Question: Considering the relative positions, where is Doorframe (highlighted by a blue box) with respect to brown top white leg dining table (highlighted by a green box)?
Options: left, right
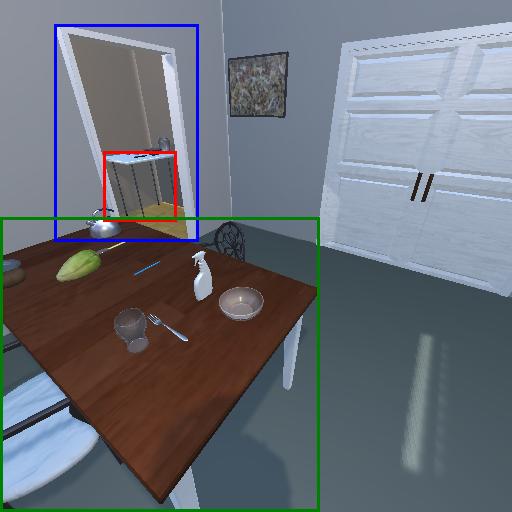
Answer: left